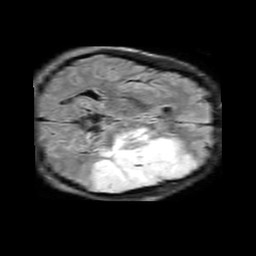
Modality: FLAIR
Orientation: axial
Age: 46
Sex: female
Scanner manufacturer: philips
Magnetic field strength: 3 T
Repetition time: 11 s
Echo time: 0.12 s